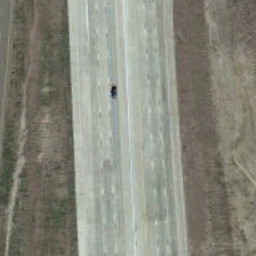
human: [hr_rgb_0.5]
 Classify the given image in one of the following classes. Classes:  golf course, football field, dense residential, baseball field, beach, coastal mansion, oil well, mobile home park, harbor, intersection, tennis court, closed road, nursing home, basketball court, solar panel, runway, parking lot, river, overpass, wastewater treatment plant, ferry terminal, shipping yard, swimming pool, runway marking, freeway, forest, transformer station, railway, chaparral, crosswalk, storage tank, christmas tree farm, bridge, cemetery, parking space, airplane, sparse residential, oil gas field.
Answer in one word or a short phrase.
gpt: freeway